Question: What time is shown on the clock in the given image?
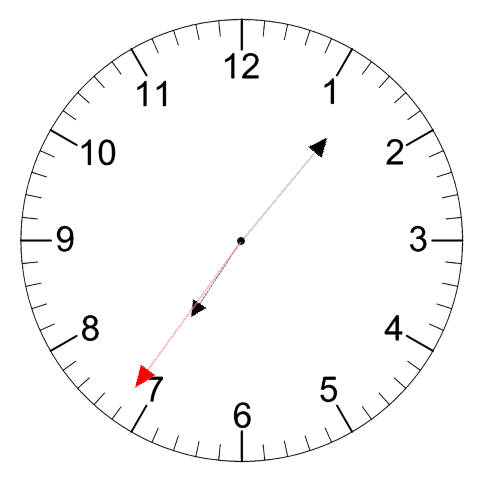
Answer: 07:06:36